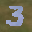
Label: 3